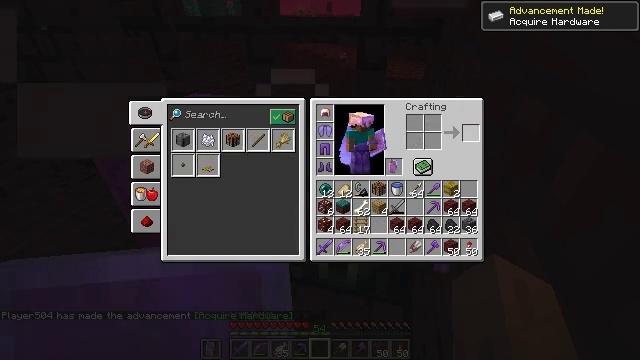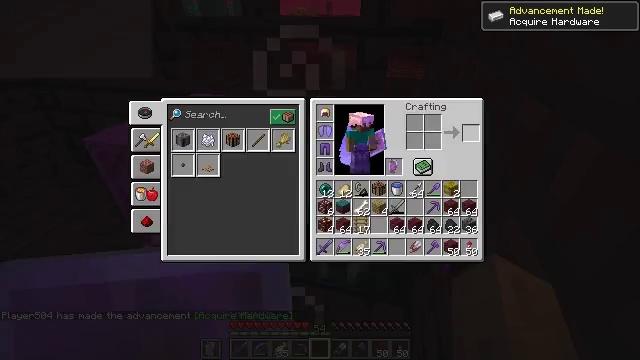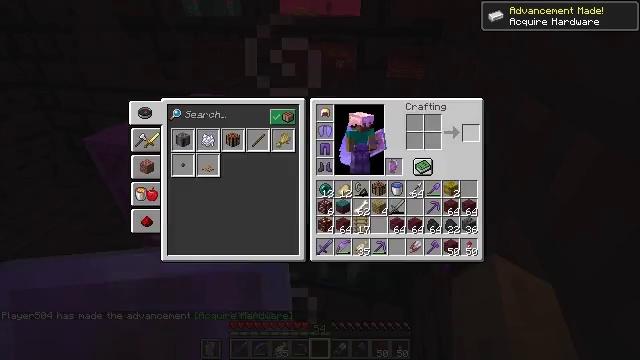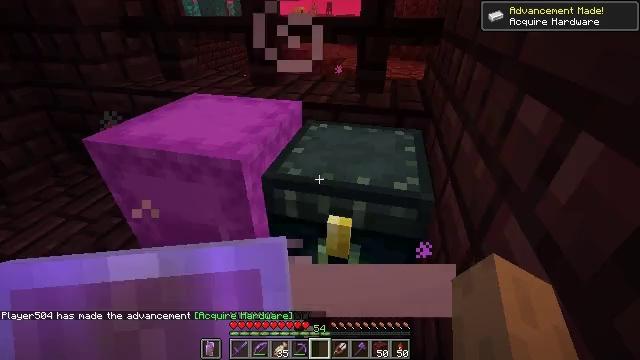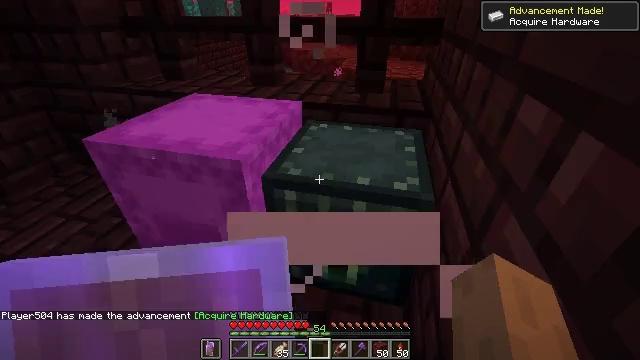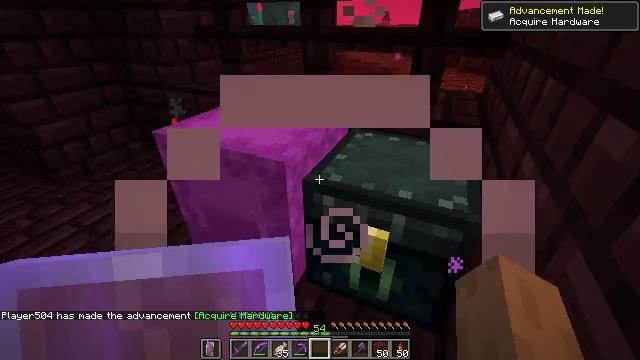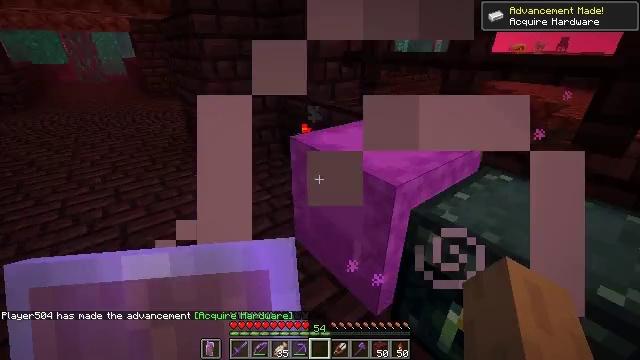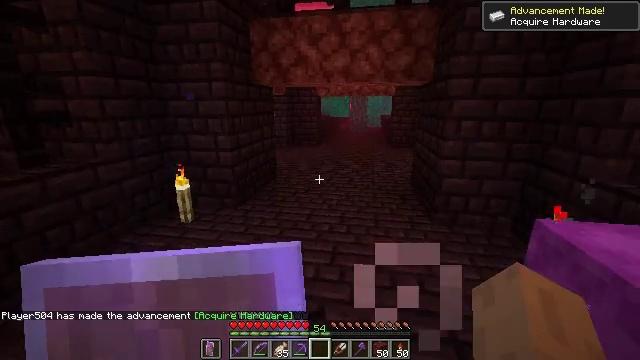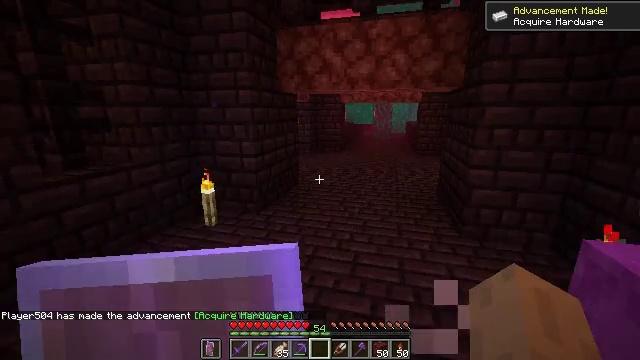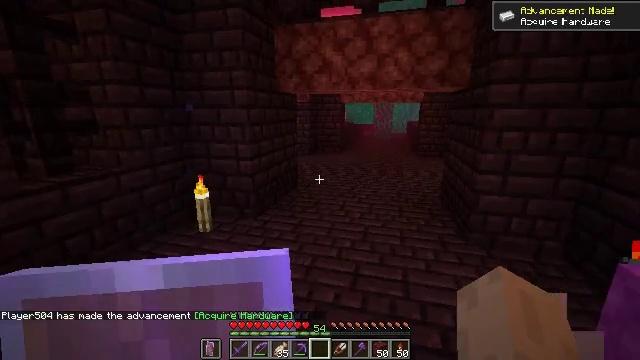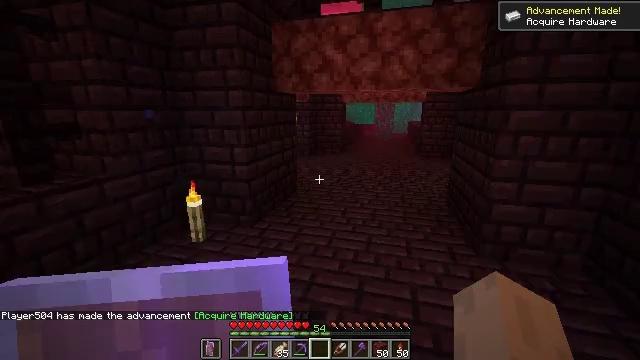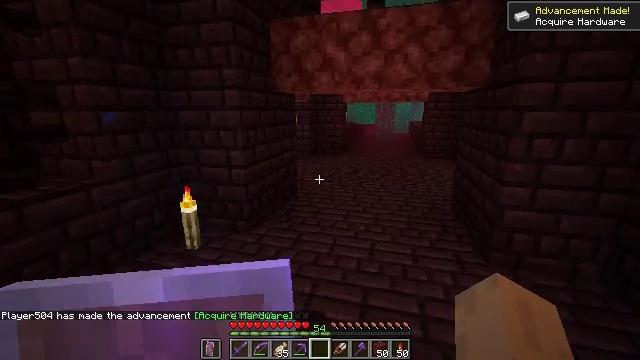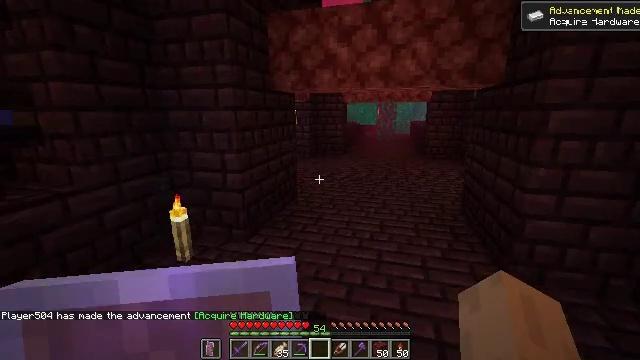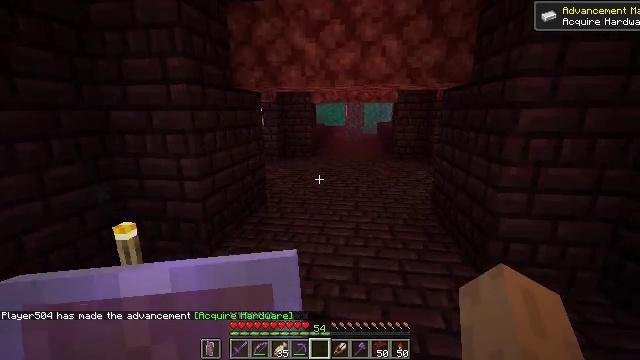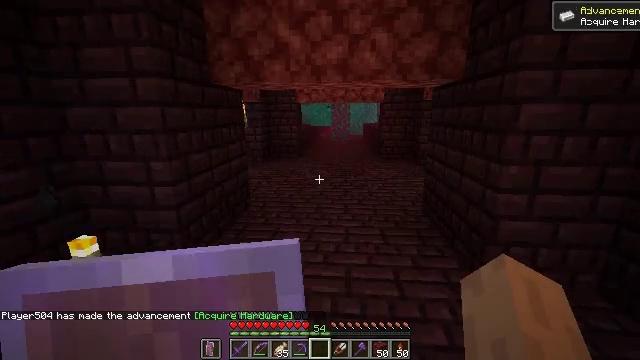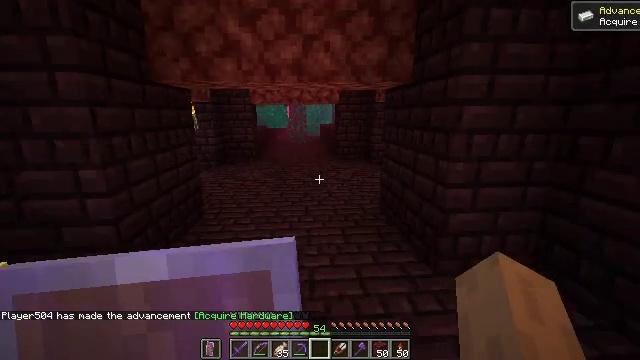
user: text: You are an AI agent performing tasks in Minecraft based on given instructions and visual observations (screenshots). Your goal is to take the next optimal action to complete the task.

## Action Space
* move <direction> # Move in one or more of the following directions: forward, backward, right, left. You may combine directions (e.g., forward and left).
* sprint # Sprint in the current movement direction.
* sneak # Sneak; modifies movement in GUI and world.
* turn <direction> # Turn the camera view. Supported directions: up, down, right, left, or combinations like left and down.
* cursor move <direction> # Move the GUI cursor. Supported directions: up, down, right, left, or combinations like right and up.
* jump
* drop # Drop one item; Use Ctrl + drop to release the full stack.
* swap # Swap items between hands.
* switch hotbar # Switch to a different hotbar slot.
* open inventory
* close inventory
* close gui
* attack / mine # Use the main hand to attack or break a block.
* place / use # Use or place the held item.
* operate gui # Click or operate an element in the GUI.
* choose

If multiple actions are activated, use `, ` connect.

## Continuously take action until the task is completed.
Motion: motion action
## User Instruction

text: Break the twisting vines for resources.
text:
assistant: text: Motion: no_op
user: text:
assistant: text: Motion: no_op
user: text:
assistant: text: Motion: no_op
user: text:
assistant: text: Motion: no_op
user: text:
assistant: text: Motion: turn left and up
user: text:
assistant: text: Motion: turn left and up
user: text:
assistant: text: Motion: move forward, turn left and up
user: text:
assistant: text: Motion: move forward, turn left and up
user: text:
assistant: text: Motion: move forward
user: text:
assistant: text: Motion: move forward
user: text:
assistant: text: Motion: move forward
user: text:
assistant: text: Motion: move forward
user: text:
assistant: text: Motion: move forward, turn right
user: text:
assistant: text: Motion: move forward, turn right
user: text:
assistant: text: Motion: move forward, turn right
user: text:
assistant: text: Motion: move forward
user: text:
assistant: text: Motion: move forward
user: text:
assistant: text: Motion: move forward
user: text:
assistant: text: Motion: move forward
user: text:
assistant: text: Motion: move forward
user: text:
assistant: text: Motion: move forward
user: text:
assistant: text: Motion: move forward
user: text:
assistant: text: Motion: move forward
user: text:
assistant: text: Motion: move forward, sprint
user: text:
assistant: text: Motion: move forward, sprint
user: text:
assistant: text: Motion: move forward, sprint
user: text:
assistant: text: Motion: move forward, sprint
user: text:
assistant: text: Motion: move forward, sprint
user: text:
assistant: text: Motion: move forward, sprint
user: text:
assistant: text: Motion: move forward, sprint